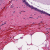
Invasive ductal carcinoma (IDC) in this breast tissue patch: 0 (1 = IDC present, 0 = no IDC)